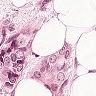
Metastatic tissue present: yes